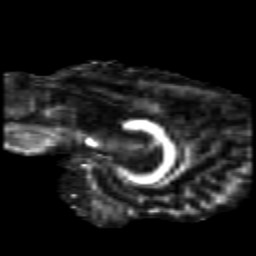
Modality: FA
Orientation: sagittal
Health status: healthy
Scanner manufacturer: siemens
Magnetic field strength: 3 T
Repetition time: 10 s
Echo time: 0.092 s